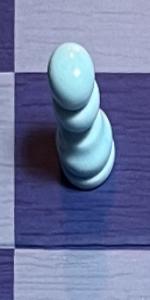
Label: Empty